Question: int_times
'''
gene lag stim num
a1 46.53000 <PHONE> 1
a2 101.47000 <PHONE> 2
a3 14.<PHONE> 3
a4 6.43276 <PHONE> 4
a5 28.<PHONE> 5
a6 16.<PHONE> 6
'''
here's my gg code
'''
ggplot(int_times,aes(x=stim,y= num,colour=gene)) +
scale_y_continuous(labels=c('should not exist',int_times$gene)) +
# geom_line(aes(position)) +
geom_segment(aes(xend=length(stim),yend=.01)) +
xlab('x') +
ylab('y') +
opts(title = 'Multiple Gs')
'''
i can't figure out how to get hline to work, but I would like every thing the way it is now, except for each line to be a separate horizontal segment on it's corresponding y axis

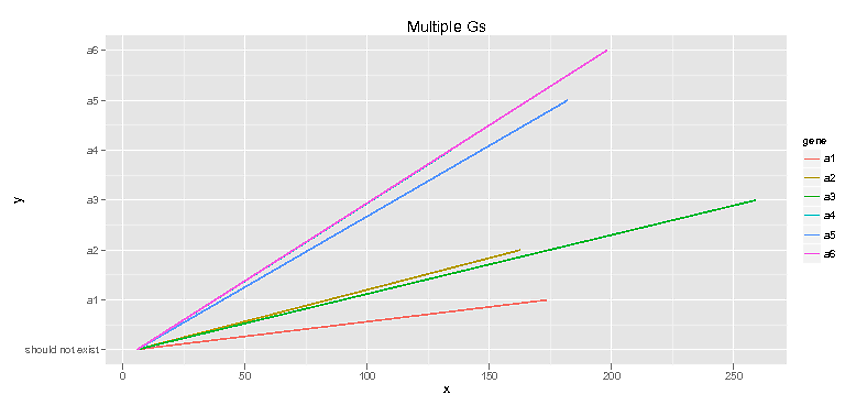
Answer: See how this works for you:
'''
ggplot(int_times,aes(x=stim,y=gene ,colour=gene)) +
geom_segment(aes(xend=length(stim),ystart=gene, yend=gene)) +
xlab('x') +
ylab('y') +
opts(title = 'Multiple Gs')
'''
Doug I edited and supplied y with genes as this seems to be what you want on the y axis anyway.